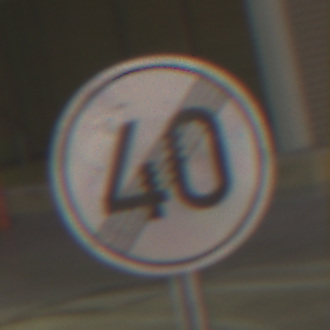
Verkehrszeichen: EndeGeschwindigkeit40
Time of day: SunriseSunset
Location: Outdoor (Urban)
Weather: PartlyCloudy
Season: NotSpecified
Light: Artificial